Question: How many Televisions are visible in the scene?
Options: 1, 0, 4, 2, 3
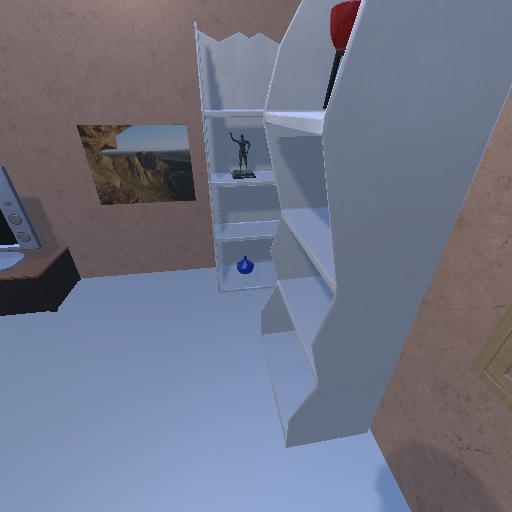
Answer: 1